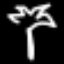
Label: palm tree